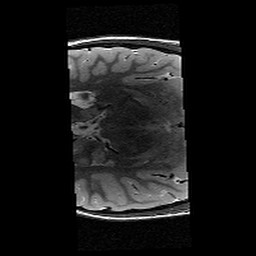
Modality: T2w
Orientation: axial
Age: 11
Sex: male
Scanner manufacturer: siemens
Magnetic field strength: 3 T
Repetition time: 9.23 s
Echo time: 0.067 s